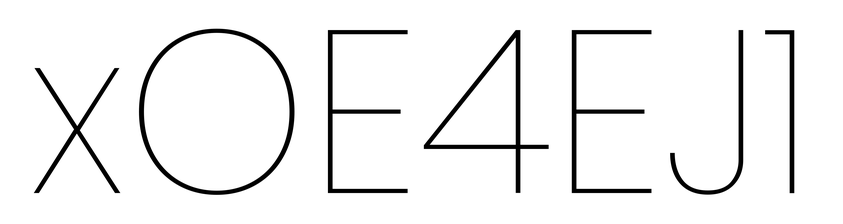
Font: Poppins-Thin